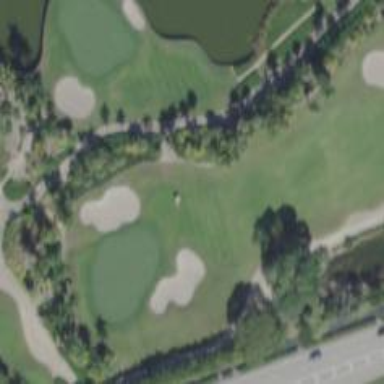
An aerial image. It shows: Sand bunker on golf course.